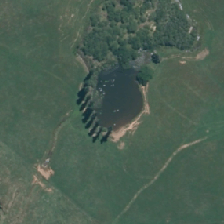
Land cover: lake_pond